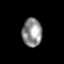
Tissue: skin
Cell type: T cells
Senescence score: 0.2854
Nuclear area (px): 555
Mean DAPI intensity: 140.332